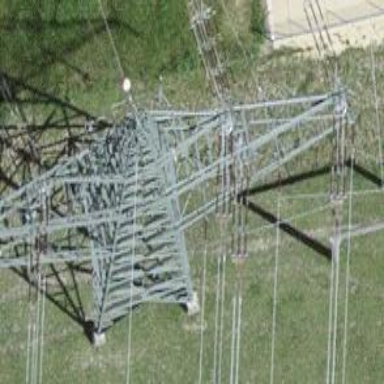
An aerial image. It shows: Power line is depicted.